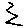
Label: zigzag